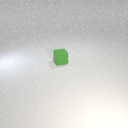
small green rubber cube